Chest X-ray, PA view. Patient: 33 years old, sex F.
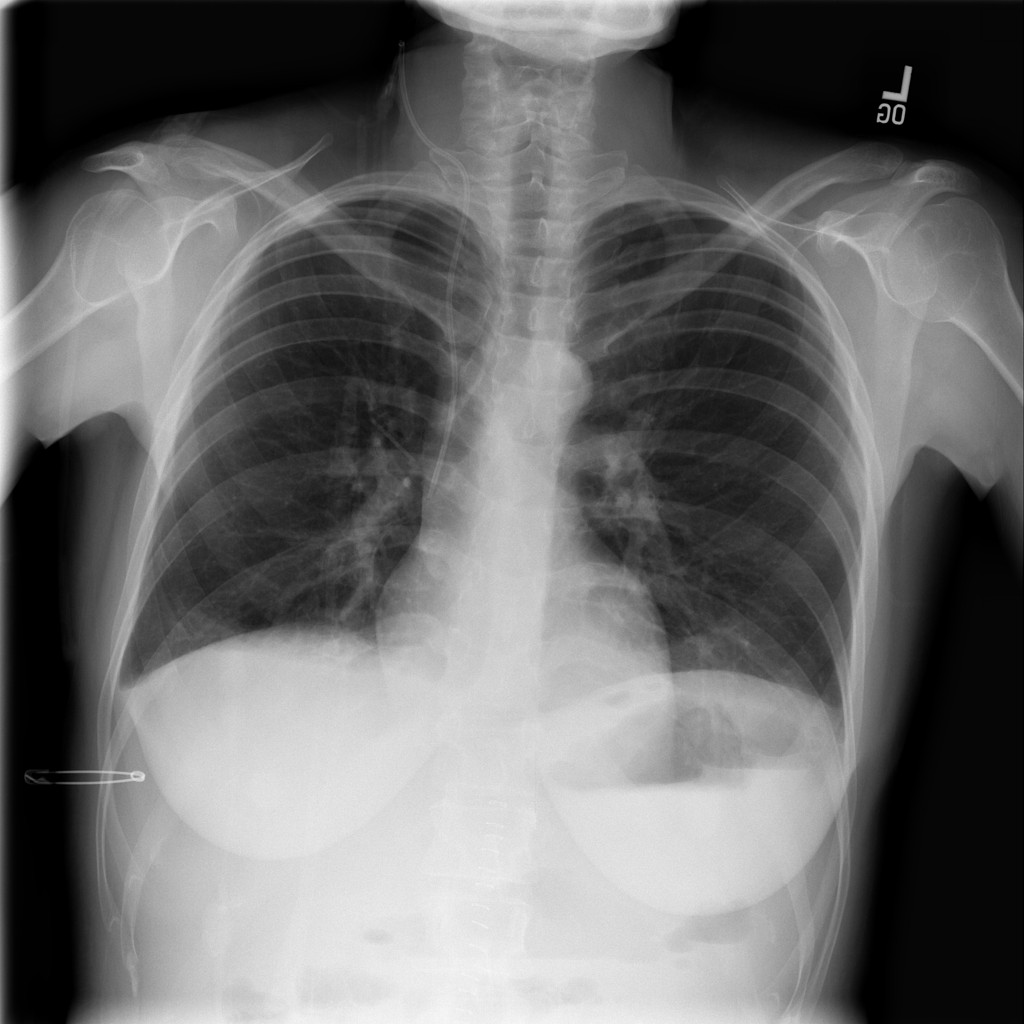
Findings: Atelectasis, Effusion, Infiltration